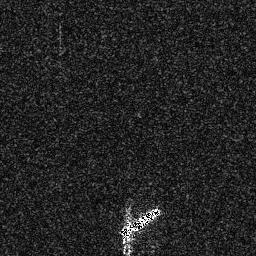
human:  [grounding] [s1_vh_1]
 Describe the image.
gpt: In the satellite image, there is  <ref>1 medium ship </ref> <box>[[46, 79, 62, 92, 0]]</box> located at bottom.